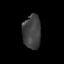
Tissue: skin
Cell type: Epithelial cells
Senescence score: 0.2511
Nuclear area (px): 607
Mean DAPI intensity: 63.908